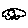
Label: car